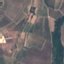
Label: PermanentCrop